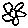
Label: flower